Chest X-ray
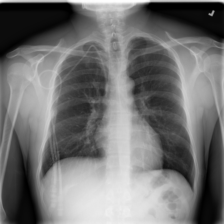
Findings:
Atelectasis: negative
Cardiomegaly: negative
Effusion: negative
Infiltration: negative
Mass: negative
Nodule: negative
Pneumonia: negative
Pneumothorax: negative
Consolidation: negative
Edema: negative
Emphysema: negative
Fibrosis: negative
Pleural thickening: negative
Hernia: negative